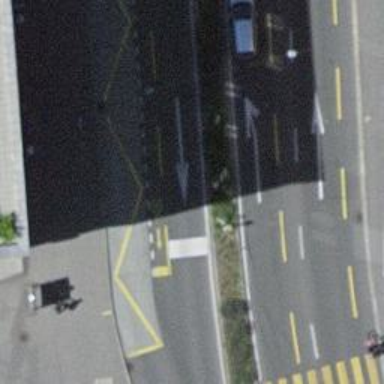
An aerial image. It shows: Trolleybus stop position for public transport.